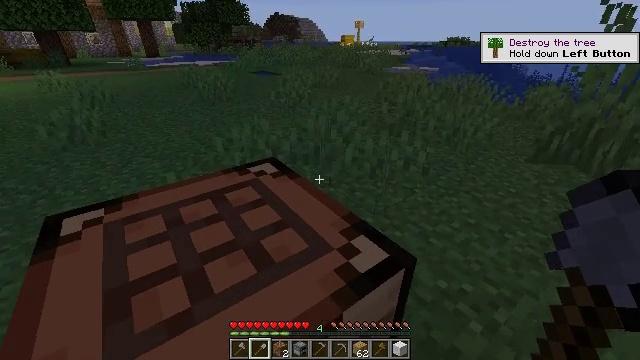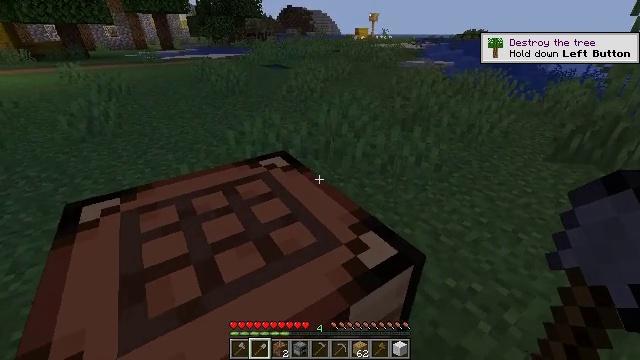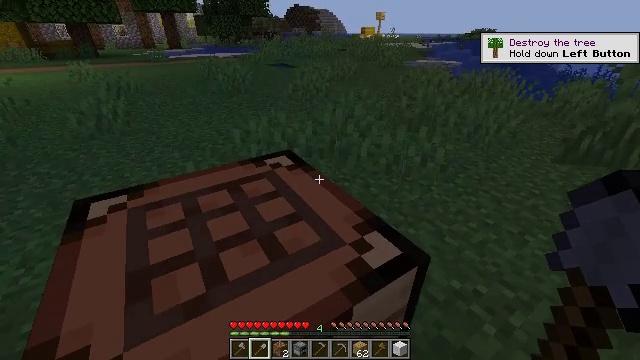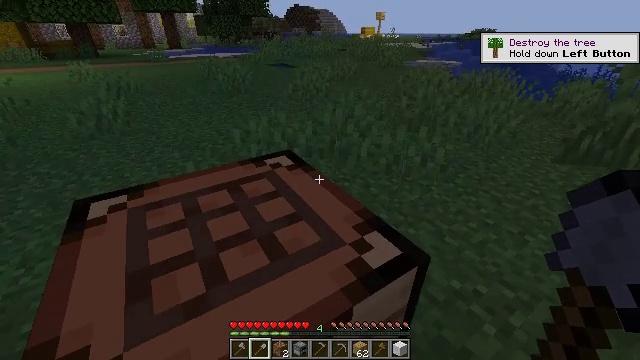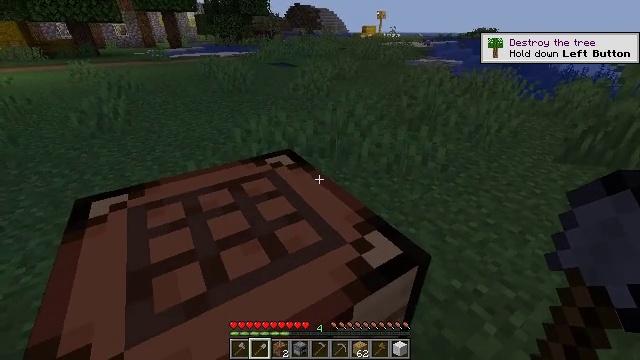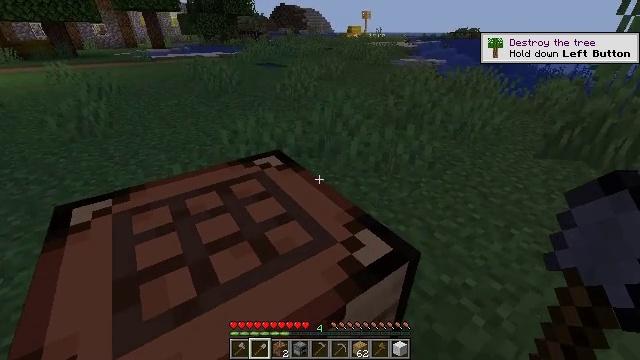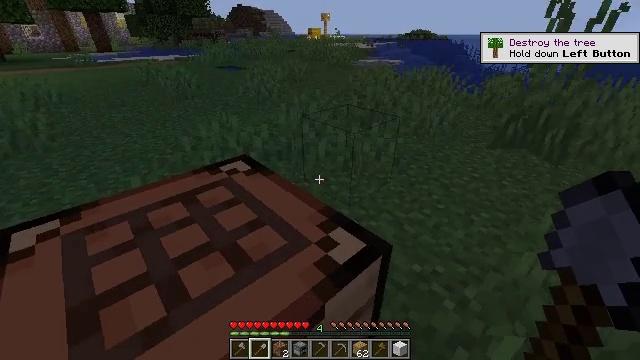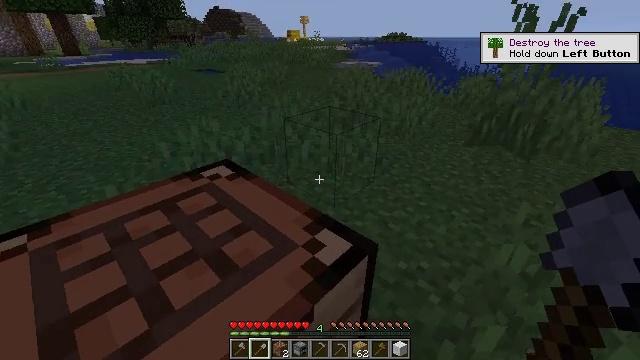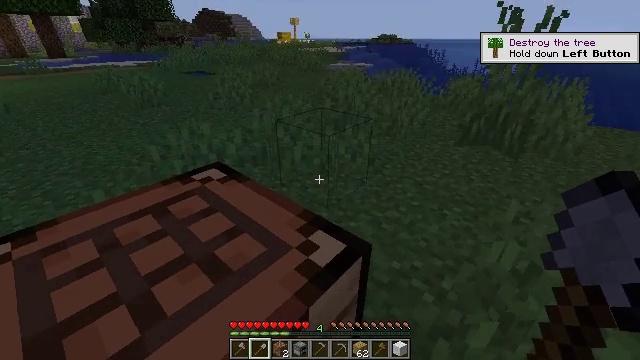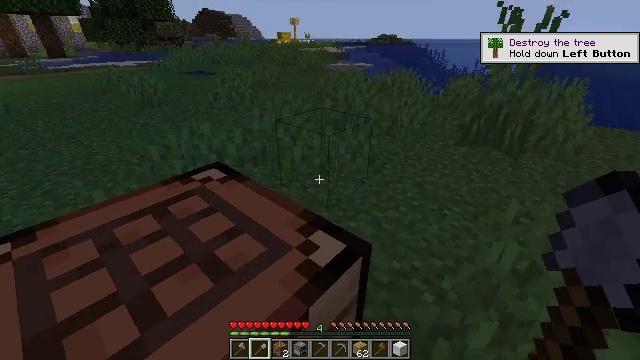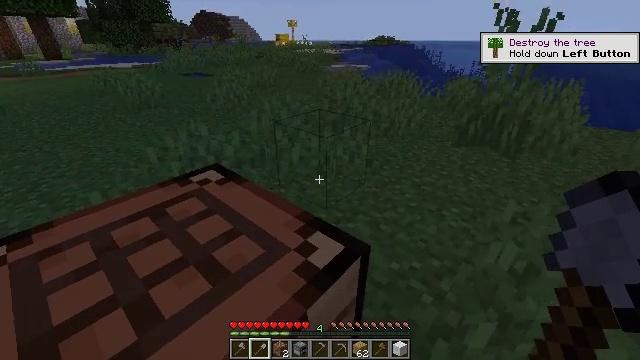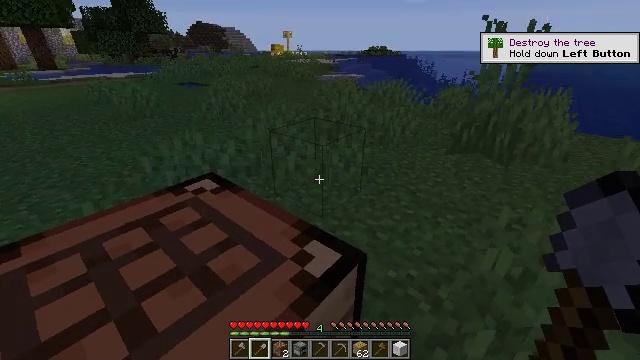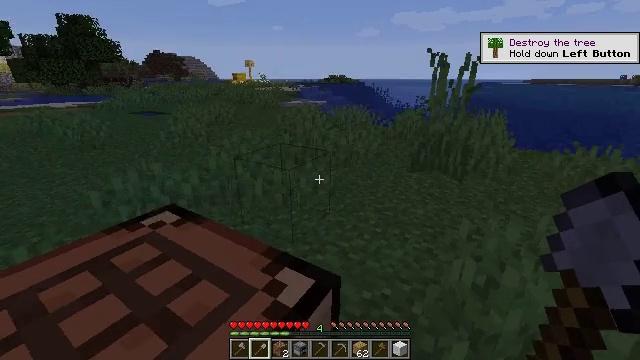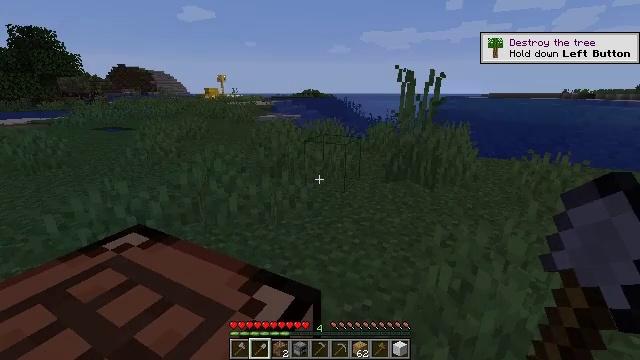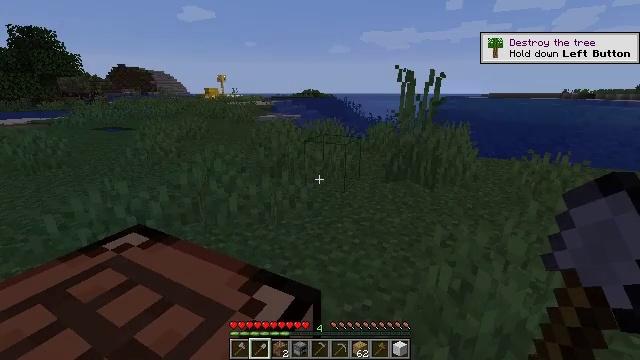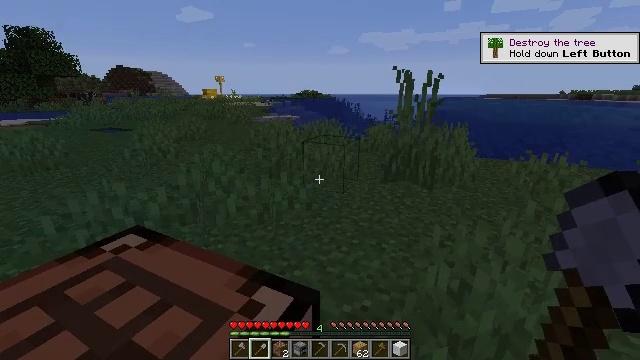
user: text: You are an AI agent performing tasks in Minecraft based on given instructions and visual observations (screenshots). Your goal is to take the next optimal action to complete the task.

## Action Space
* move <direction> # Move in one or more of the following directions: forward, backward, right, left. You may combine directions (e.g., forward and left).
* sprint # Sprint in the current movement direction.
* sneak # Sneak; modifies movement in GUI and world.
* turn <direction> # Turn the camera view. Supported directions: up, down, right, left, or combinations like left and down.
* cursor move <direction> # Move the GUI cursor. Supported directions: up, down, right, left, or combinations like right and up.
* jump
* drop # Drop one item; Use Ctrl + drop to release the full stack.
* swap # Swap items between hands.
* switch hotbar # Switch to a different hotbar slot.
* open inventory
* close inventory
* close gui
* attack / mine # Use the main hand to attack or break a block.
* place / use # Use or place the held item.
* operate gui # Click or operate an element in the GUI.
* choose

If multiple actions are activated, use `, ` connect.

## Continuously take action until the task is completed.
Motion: motion action
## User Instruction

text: Recycle the crafting table.
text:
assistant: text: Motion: turn left and down
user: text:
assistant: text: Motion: turn left
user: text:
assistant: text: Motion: no_op
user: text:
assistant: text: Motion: no_op
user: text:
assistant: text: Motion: turn right
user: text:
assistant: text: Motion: turn right
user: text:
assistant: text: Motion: turn right
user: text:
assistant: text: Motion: turn right
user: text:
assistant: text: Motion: no_op
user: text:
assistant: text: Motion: no_op
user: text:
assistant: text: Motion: turn right and up
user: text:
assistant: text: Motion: turn right and up
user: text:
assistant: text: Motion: turn right and up
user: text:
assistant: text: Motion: no_op
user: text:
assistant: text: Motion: no_op
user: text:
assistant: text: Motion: no_op
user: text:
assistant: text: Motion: no_op
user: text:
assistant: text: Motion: no_op
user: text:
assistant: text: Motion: no_op
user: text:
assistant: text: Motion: no_op
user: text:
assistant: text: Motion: no_op
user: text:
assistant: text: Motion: no_op
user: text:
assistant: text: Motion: no_op
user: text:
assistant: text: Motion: no_op
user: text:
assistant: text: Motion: no_op
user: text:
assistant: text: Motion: no_op
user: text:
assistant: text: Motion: no_op
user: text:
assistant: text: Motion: turn left and down
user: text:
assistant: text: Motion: turn left and down
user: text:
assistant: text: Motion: turn left